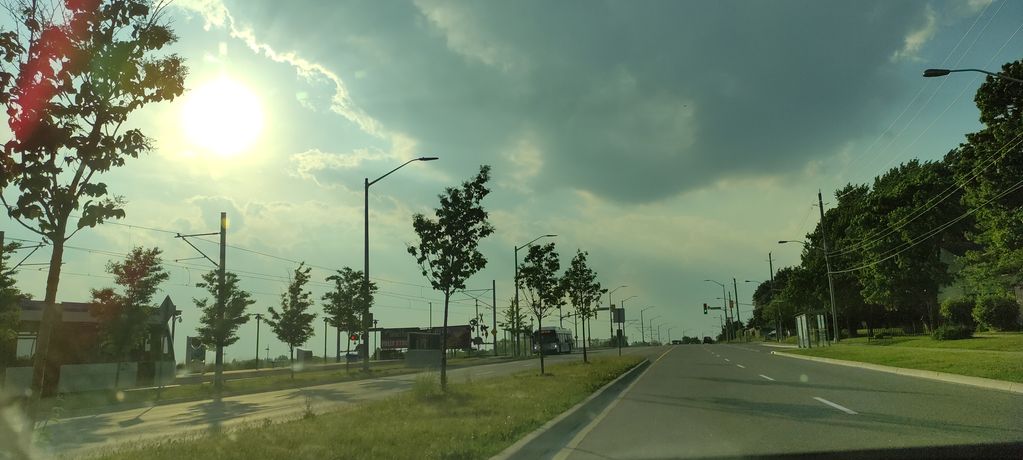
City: kitchener-waterloo